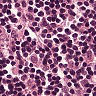
Metastatic tissue present: no